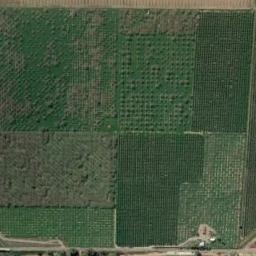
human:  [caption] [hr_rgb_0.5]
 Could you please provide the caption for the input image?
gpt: There are some green rectangular farmland .

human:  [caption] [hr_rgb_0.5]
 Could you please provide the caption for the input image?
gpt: There are many different crops in rectangular farmlands .

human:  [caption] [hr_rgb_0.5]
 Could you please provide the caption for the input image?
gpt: Several green rectangular farmlands of different sizes are neatly arranged on the ground .

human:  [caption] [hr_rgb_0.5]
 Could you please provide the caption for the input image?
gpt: Six or seven neatly arranged dark green, light green mixed rectangular farm fields .

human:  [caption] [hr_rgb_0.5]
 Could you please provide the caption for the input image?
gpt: There are some green rectangular farmlands .